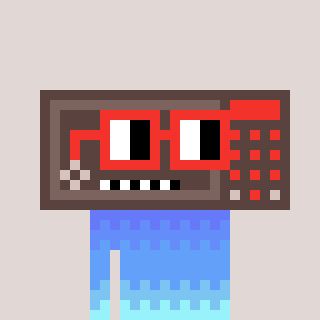
a pixel art character with square red glasses, a wallsafe-shaped head and a grayscale-colored body on a warm background